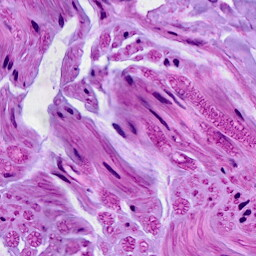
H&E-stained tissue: Breast